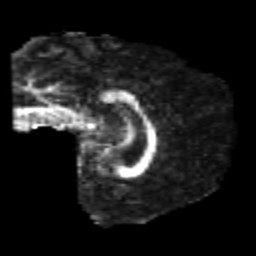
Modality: FA
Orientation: sagittal
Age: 26
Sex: male
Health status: healthy
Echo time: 0.074 s